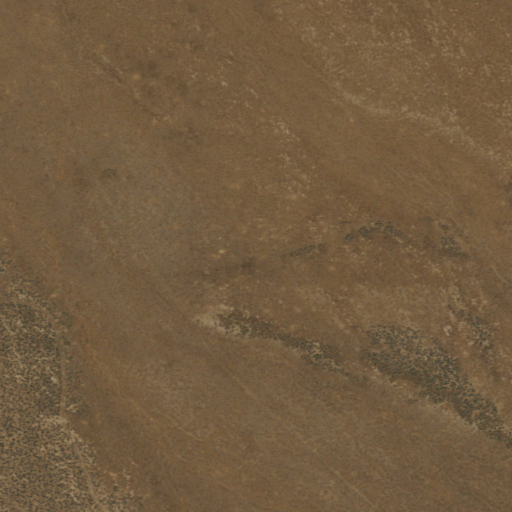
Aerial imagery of valley in Nevada named Dry Gulch containing grassland and shrub